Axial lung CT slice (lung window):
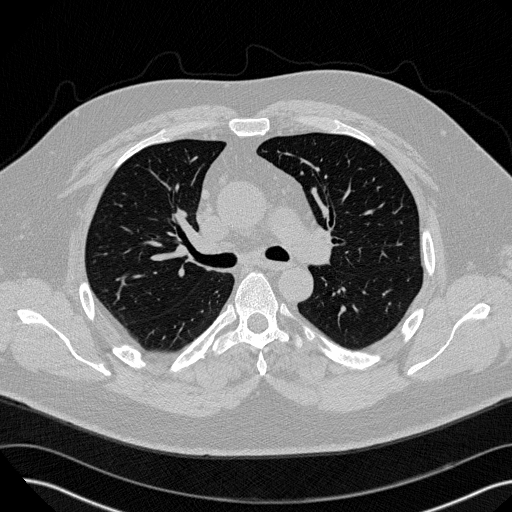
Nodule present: no